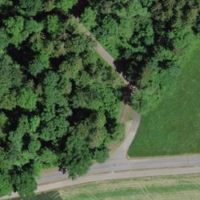
EUNIS habitat code: 44
Species observed at this site:
Impatiens parviflora
Plantago major